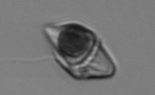
Label: Gyrodinium